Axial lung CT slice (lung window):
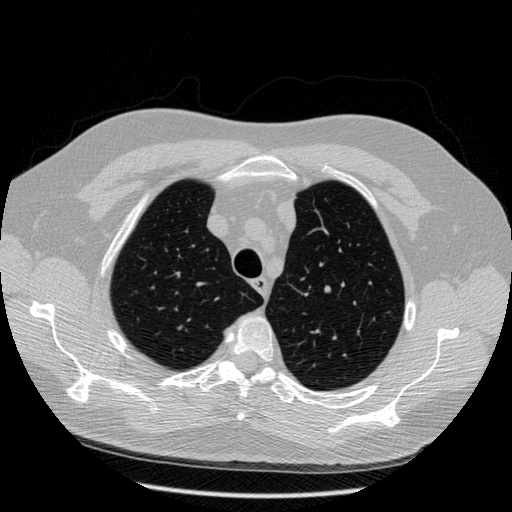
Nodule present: no